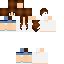
A female human skin with medium skin, wearing brown long hair dressed in a blue tshirt and blue jeans, featuring a closed mouth.